Question: I know that it might stupid but . I do not mean any output, but especially in the form inputs. Like for example if I have input tag and put the user text in the value.
'''
<input type="text" value="'test' "test" <script>alert('hacked');</script>" />
'''
When I leave it like that it appears correctly
'''
'test' "test" <script>alert('hacked');</script>
'''
no XSS happens, but I do not feel secure cause with other code it could break eventually. Is there something like a browser build-in methods for preventing XSS when putting data in the form or I am missing something?
Edit: I did not say the entire story. Sorry about that. When I use 'htmlentities' or 'htmlspecialchars' I get the escaped data which I do not want. I see this in the input, which is not what was entered :(
'''
'test' &quot;test&quot; &lt;script&gt;alert('hacked');&lt;/script&gt;
'''
I want to prevent XSS and to show the content without changing it at the same time. Is it possible in this case.
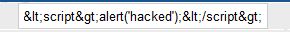
Answer: You should HTML encode the text, so that it ends up like this:
'''
<input type="text" value="'test' &quot;test&quot; &lt;script&gt;alert('hacked');&lt;/script&gt;" />
'''
You should use the server language to do this. There is no built in support for this in Javascript, so you would have to build a function for that yourself.
In ASP.NET MVC for example it could look like this:
'''
<input type="text" value="<%= Server.HtmlEncode(Model.UserInput) %>" />
'''
MVC 2 also has the '<%: %>' tag that automatically encodes the text:
'''
<input type="text" value="<%: Model.UserInput %>" />
'''
### Edit:
Examine the source of the page in the browser to see what the result is.
It looks like you are escaping the text twice, so that for example '"' is escaped into '&quot;' and then into '&amp;quot;'.